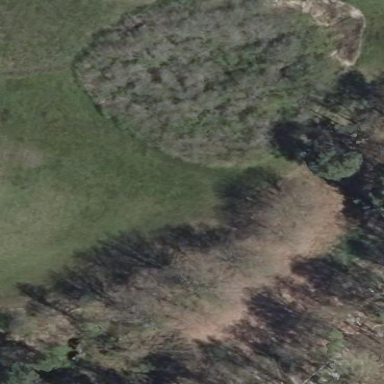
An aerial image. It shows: Patch of scrub vegetation.